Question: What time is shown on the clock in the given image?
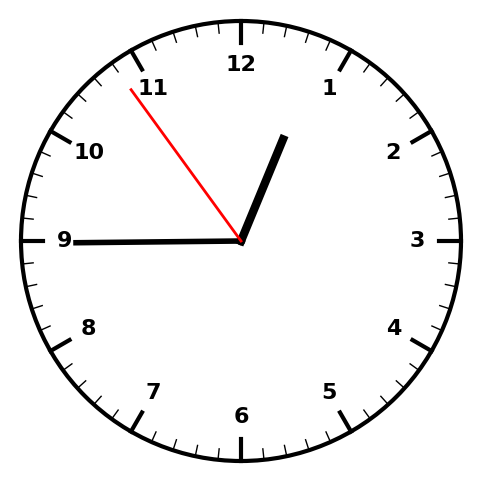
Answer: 12:44:54